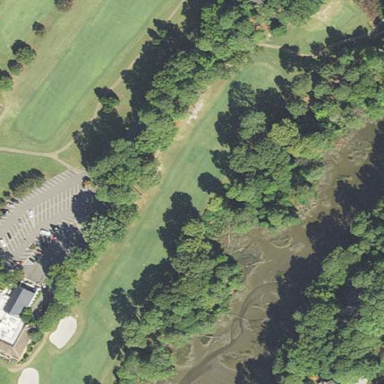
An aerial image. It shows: Area with grass used as rough in golf course.